Chest X-ray. View position: PA
Patient age: 66
Patient sex: F
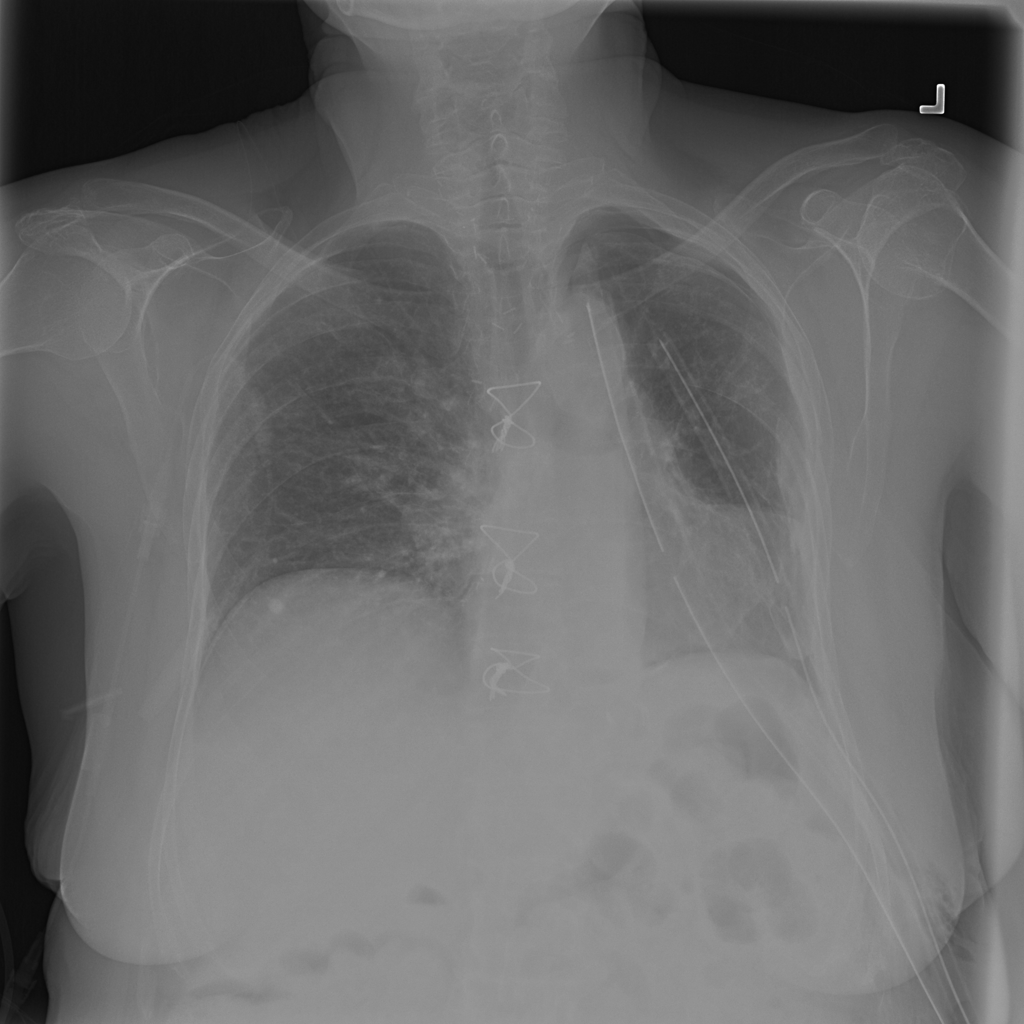
Finding: Pneumothorax